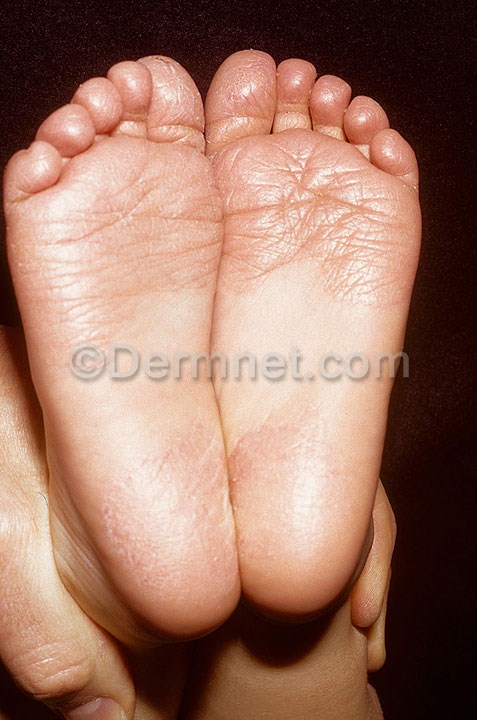
Disease: Eczema Photos